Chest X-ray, PA view. Patient: 22 years old, sex F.
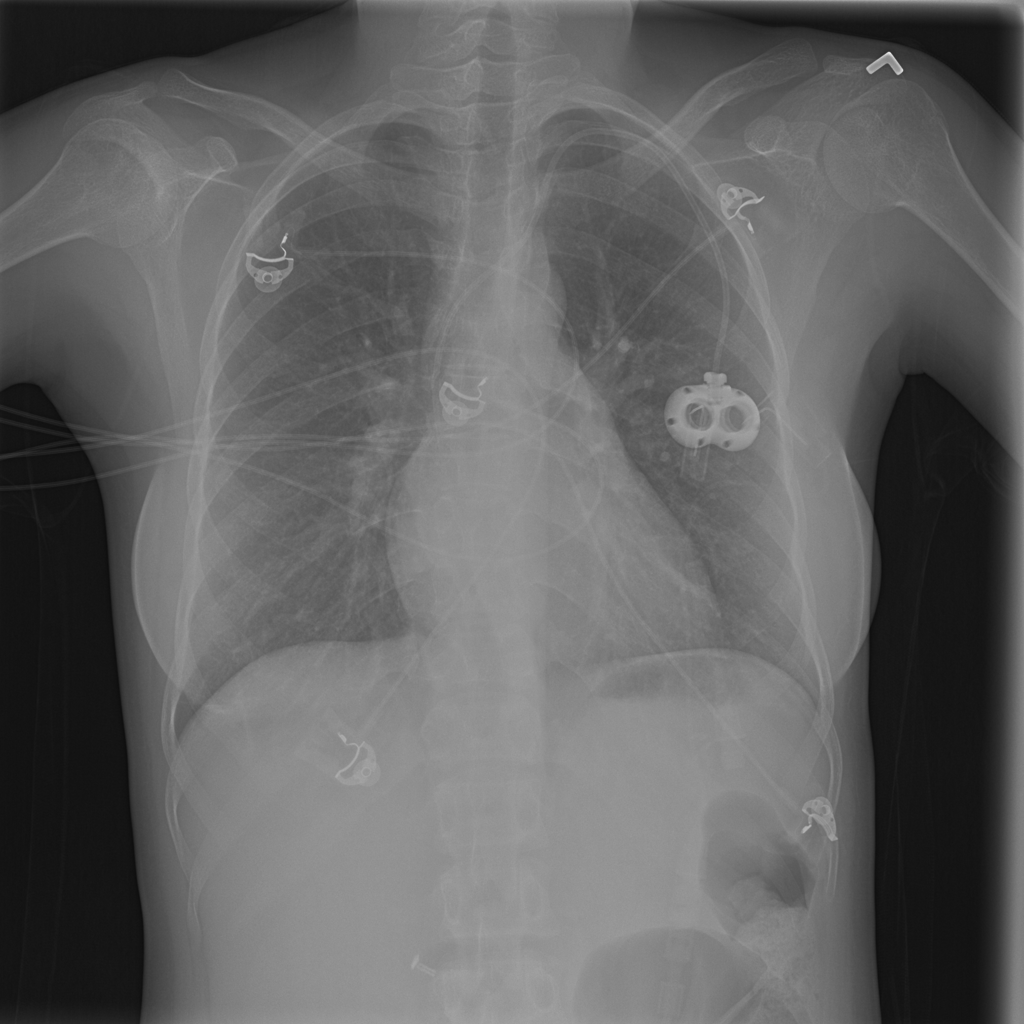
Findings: No Finding